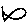
Label: fish